Question: How to show the instead of selected value option 1.3 I want to show some other text as Options as default whenever you selected any other text.
'''
<select id="example-dropRight" multiple="multiple">
<option value="1">Option 1.1</option>
<option value="2">Option 1.2</option>
<option value="3">Option 1.3</option>
<option value="4">Option 2.1</option>
<option value="5">Option 2.2</option>
<option value="6">Option 2.3</option>
</select>
'''
Image:
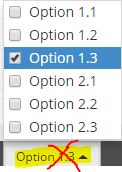
Answer: You can use jQuery like this to override the text.
'''
$('#example-dropRight').multiselect({
onChange: function(option, checked) {
$('.multiselect-selected-text').text('OnChange Text');
}
});
$('.multiselect-selected-text').text('OnLoad Text');
'''
'''
<script src="https://ajax.googleapis.com/ajax/libs/jquery/2.1.1/jquery.min.js"></script>
<link href="https://maxcdn.bootstrapcdn.com/bootstrap/3.3.4/css/bootstrap.min.css" rel="stylesheet">
<script src="https://maxcdn.bootstrapcdn.com/bootstrap/3.3.4/js/bootstrap.min.js"></script>
<script src="http://davidstutz.github.io/bootstrap-multiselect/dist/js/bootstrap-multiselect.js"></script>
<select id="example-dropRight" multiple="multiple">
<option value="1">Option 1.1</option>
<option value="2">Option 1.2</option>
<option value="3">Option 1.3</option>
<option value="4">Option 2.1</option>
<option value="5">Option 2.2</option>
<option value="6">Option 2.3</option>
</select>
'''